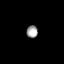
Tissue: lung
Cell type: Endothelial cells
Senescence score: 0.643
Nuclear area (px): 139
Mean DAPI intensity: 158.194